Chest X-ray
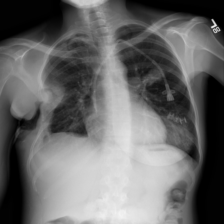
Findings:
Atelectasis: negative
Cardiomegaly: negative
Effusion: negative
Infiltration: negative
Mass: negative
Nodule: negative
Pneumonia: negative
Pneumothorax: negative
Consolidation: negative
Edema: negative
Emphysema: negative
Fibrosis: positive
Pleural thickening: negative
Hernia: negative